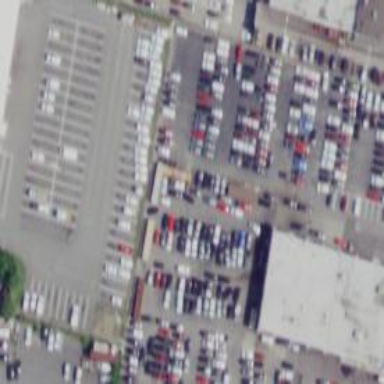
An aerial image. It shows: Shop that sells cars.